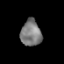
Tissue: prostate
Cell type: T cells
Senescence score: 0.2311
Nuclear area (px): 527
Mean DAPI intensity: 123.746